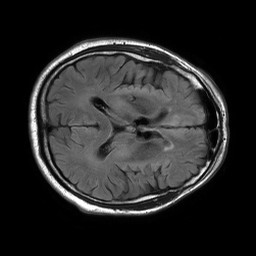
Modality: FLAIR
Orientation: axial
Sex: male
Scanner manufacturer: philips
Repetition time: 11 s
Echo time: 0.125 s